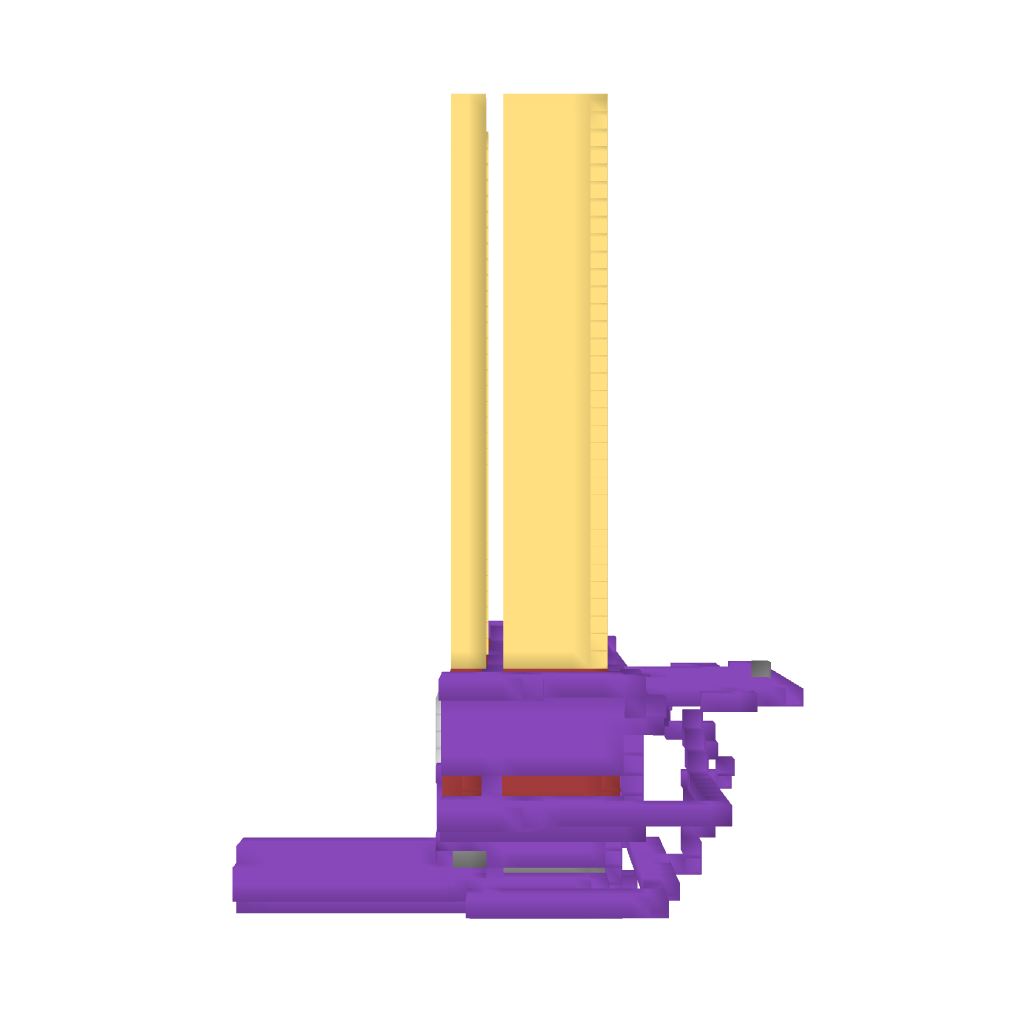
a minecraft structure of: Automatic Redstone 25x8-Shot TNT-Gun bad low quality